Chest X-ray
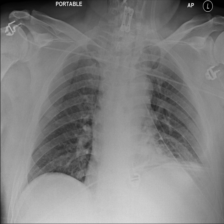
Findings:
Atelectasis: positive
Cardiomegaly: negative
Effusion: negative
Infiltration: negative
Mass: negative
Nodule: negative
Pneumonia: negative
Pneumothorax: negative
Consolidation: negative
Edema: negative
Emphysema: negative
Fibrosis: negative
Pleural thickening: negative
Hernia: negative